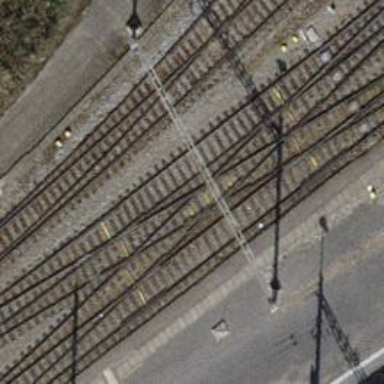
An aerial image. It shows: Railway crossing.